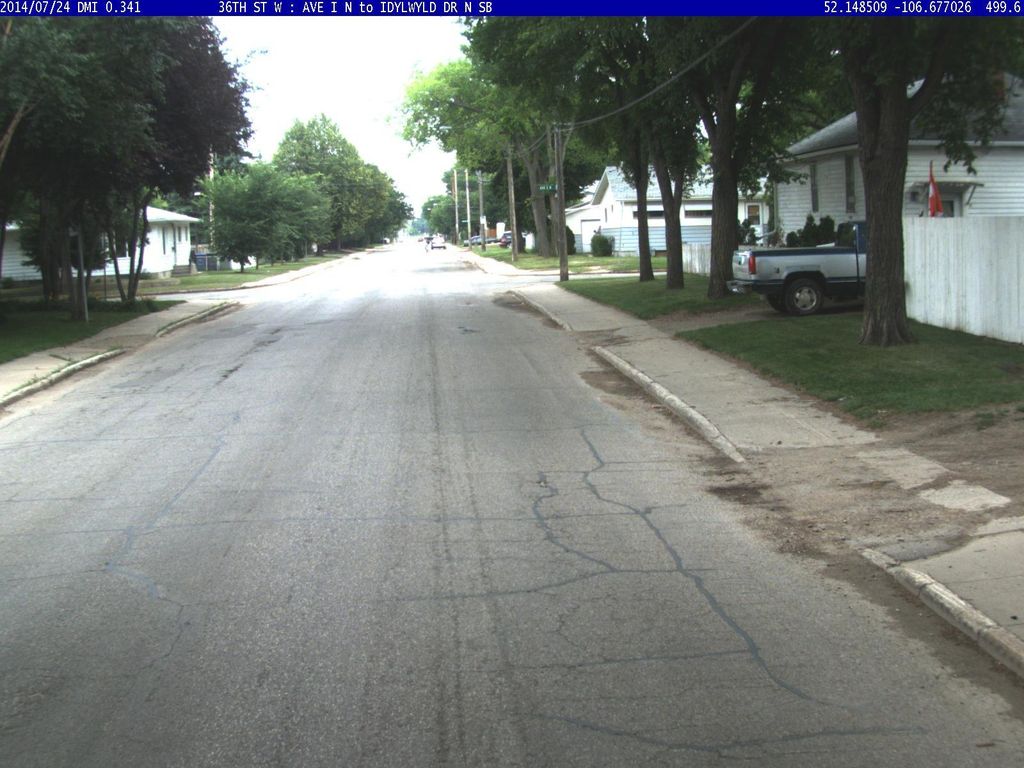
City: saskatoon